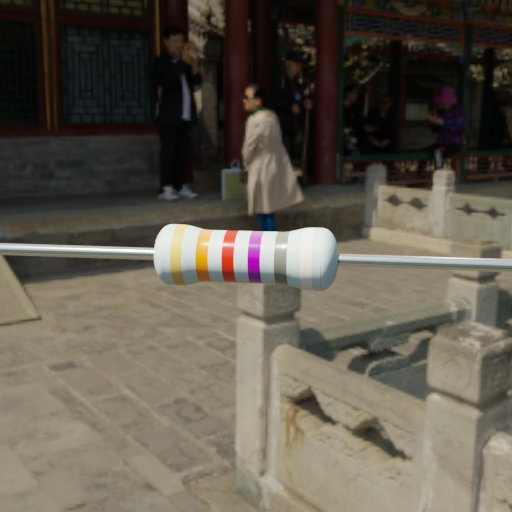
Resistor colour bands (in order): gold, orange, red, violet, gray, white